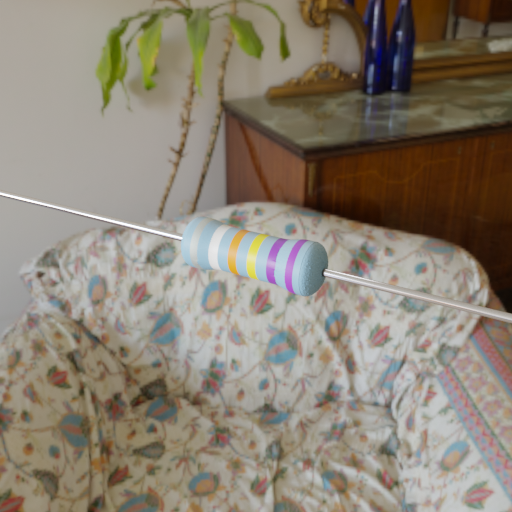
Resistor colour bands (in order): silver, white, orange, yellow, violet, violet